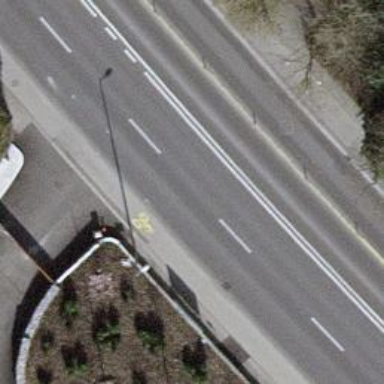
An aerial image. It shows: Asphalt cycleway with asphalt footpath.